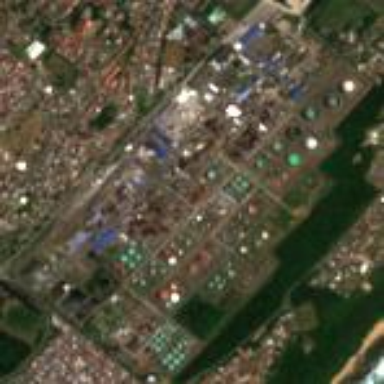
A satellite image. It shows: Industrial area with refinery.